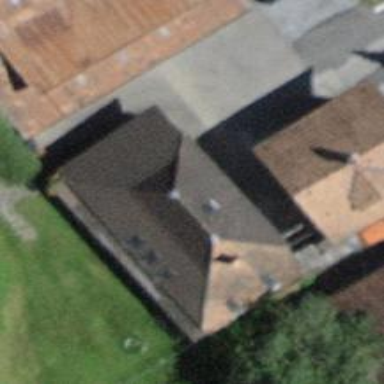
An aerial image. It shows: Barn.